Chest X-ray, PA view. Patient: 23 years old, sex M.
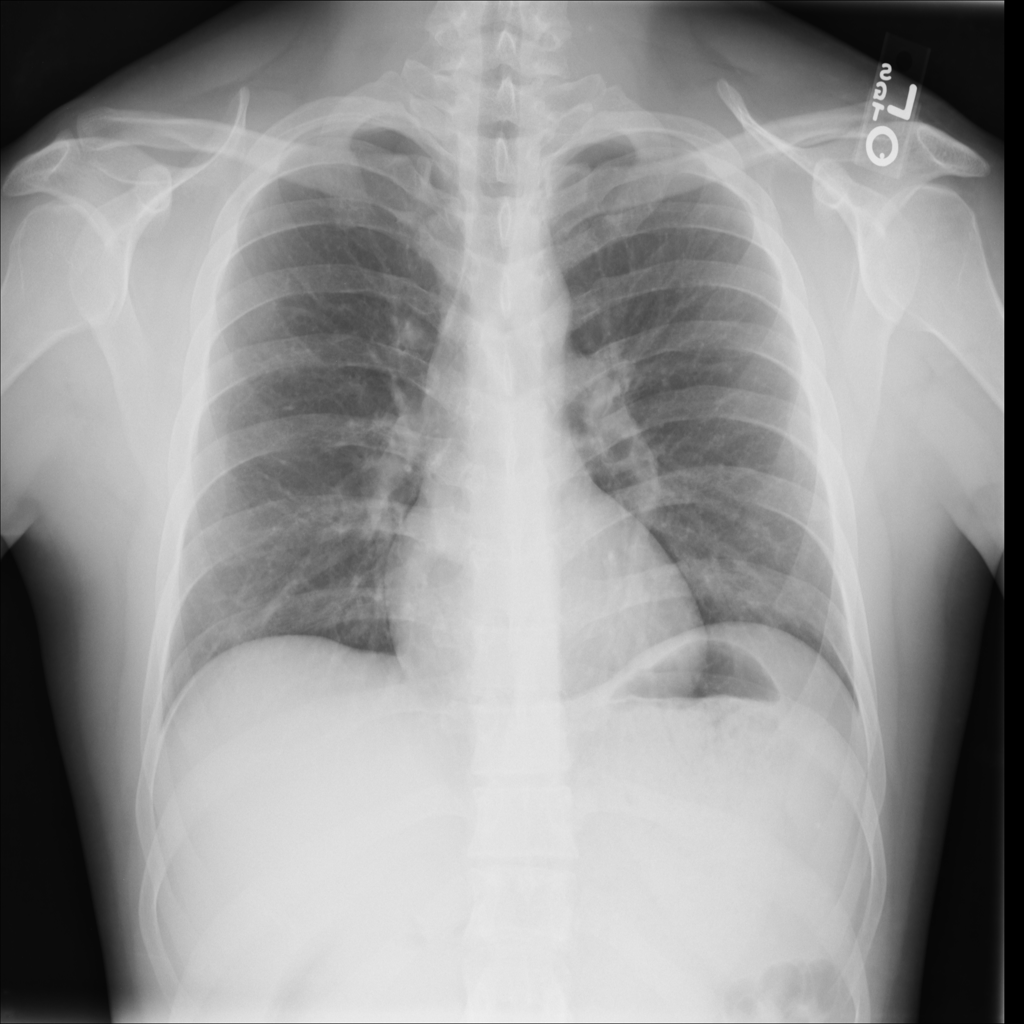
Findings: No Finding